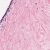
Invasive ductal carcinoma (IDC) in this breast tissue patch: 0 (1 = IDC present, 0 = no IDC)